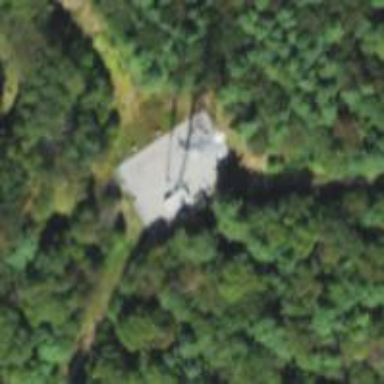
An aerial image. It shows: Communication mast tower.